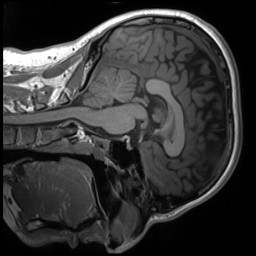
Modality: T1w
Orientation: sagittal
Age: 24
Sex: female
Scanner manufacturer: siemens
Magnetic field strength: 3 T
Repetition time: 1.8 s
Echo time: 0.00241 s